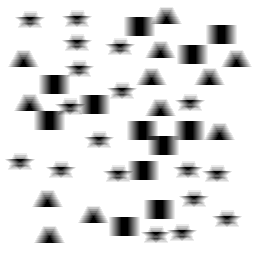
Squares: 12
Triangles: 12
Stars: 18
Total shapes: 42